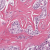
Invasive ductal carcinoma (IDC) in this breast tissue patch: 1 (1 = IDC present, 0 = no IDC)